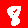
Digit: 8